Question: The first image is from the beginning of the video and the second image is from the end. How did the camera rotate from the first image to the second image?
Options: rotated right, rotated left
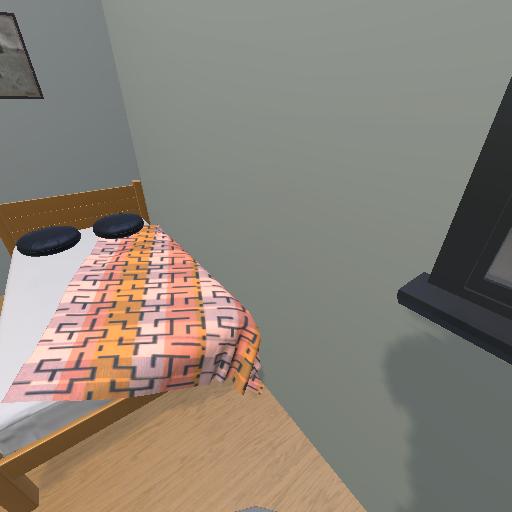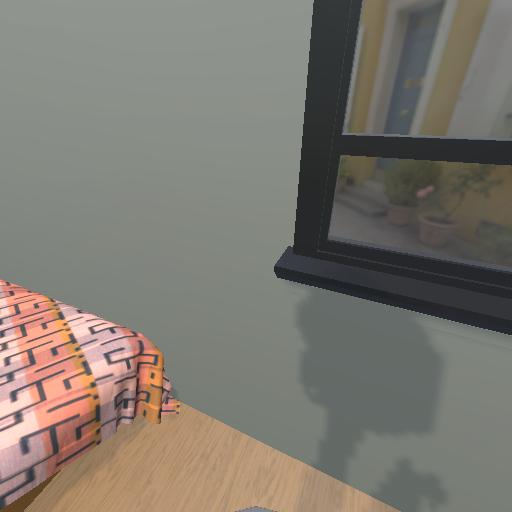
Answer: rotated right